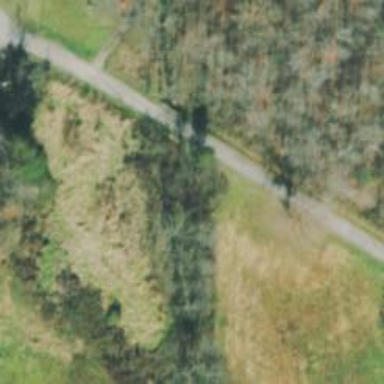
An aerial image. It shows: Unclassified road.